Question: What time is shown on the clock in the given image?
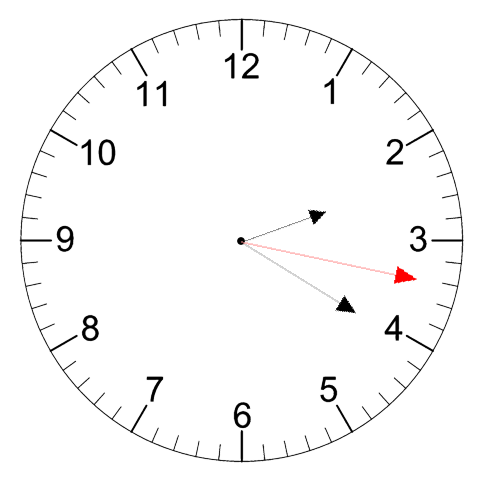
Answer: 02:20:17